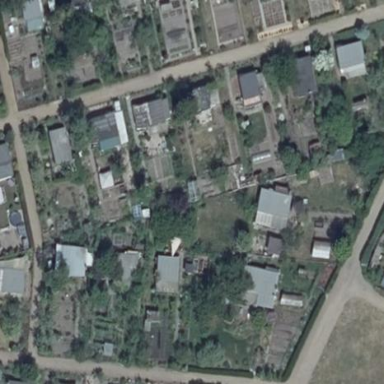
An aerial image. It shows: Allotments area.